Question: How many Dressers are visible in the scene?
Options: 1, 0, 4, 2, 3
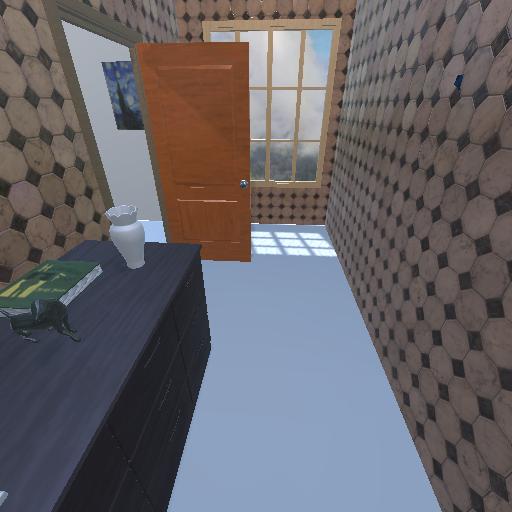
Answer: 1